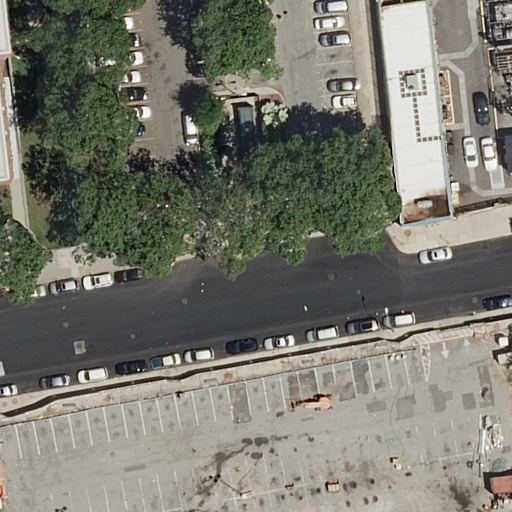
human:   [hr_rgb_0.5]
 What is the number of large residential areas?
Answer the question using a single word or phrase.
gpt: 1

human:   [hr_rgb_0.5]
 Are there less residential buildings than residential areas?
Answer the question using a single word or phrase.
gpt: no

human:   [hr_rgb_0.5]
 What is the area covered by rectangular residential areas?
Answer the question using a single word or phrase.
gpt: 1621m2

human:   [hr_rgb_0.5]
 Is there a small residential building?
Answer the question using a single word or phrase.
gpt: yes

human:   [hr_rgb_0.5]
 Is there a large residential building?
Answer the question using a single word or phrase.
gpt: yes

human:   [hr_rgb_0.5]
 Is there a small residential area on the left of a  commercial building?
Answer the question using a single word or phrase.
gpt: no

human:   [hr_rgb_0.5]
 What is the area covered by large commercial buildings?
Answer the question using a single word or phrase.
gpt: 0m2

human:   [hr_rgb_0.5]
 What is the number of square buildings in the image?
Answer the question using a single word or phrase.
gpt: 0

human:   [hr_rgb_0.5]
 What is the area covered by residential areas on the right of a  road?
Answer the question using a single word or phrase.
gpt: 0m2

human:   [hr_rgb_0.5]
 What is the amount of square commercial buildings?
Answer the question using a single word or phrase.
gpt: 0

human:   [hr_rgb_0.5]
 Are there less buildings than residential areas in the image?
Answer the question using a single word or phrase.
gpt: no

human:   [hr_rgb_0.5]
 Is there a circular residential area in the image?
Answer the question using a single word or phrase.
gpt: no

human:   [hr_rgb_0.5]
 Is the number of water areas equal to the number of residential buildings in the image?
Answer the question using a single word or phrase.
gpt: no

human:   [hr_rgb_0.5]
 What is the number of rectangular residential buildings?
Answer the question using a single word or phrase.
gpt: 4

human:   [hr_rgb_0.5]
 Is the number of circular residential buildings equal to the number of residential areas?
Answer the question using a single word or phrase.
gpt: no

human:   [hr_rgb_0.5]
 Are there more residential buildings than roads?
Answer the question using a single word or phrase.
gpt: yes

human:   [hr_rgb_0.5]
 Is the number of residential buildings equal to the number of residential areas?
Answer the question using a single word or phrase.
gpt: no

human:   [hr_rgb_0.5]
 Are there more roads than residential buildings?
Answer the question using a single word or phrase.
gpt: no

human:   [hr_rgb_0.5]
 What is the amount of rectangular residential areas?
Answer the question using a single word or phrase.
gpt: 1

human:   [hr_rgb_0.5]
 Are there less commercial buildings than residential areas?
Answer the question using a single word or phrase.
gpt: yes

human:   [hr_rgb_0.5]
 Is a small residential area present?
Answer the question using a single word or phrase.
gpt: no

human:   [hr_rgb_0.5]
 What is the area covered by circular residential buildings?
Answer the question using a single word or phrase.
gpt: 0m2

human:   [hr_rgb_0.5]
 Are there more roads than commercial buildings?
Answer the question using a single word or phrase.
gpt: yes

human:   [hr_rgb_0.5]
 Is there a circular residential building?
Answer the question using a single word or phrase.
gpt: no

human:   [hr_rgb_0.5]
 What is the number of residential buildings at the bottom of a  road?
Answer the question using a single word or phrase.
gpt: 2

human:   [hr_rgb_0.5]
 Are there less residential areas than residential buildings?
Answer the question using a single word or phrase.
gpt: yes

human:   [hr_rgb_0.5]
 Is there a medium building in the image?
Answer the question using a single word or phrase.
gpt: yes

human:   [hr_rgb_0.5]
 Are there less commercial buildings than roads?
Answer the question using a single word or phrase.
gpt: yes

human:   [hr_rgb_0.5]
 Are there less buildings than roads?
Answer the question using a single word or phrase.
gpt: no

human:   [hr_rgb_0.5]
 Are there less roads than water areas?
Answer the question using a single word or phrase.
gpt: no

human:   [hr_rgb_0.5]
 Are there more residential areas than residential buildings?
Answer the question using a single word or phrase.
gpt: no

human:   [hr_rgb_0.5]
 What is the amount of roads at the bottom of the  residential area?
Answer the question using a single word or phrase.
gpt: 1

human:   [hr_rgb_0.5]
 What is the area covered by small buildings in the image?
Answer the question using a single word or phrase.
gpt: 172m2

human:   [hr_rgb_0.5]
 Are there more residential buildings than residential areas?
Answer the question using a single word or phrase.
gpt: yes

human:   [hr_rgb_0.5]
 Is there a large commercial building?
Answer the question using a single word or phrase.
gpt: no

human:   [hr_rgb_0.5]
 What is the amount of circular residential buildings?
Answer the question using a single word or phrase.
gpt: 0

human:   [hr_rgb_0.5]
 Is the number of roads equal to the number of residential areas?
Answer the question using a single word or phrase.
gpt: no